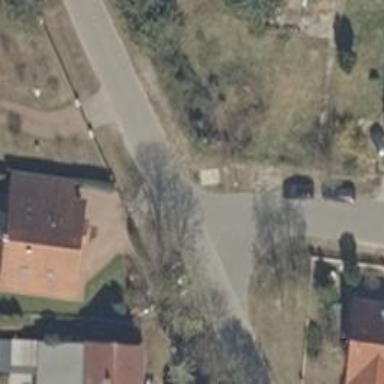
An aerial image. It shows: Asphalt road in residential area.